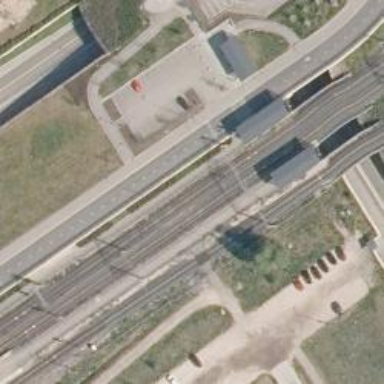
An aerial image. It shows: Railway with continuous electrified contact line.